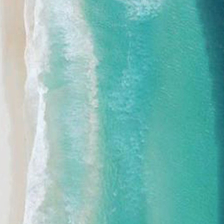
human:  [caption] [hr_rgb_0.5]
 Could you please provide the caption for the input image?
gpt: a piece of blue ocean is near yellow beach and white waves .

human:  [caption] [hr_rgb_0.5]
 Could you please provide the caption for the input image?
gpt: a piece of blue ocean is near yellow beach and white waves .

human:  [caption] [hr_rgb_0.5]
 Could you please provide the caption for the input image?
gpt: a piece of blue ocean is near yellow beach and white waves .

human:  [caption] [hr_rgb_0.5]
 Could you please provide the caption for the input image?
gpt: a piece of blue ocean is near yellow beach and white waves .

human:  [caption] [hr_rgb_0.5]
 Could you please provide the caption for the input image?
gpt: a piece of blue ocean is near yellow beach and white waves .